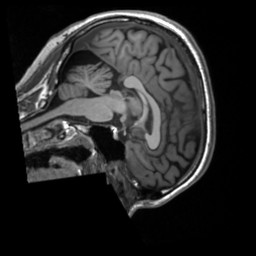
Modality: T1w
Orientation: sagittal
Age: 42
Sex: male
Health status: ill
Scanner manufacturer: siemens
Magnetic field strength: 3 T
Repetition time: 2.3 s
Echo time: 0.00201 s